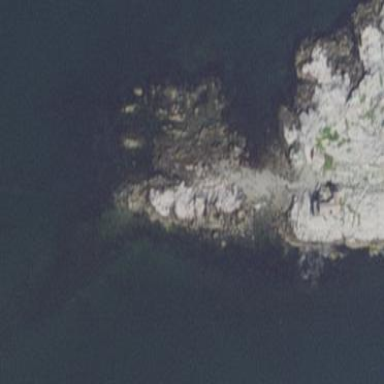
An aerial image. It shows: Islet along the natural coastline.